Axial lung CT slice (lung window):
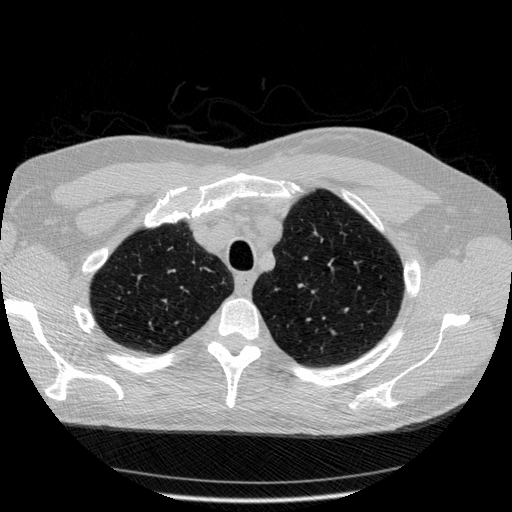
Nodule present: no